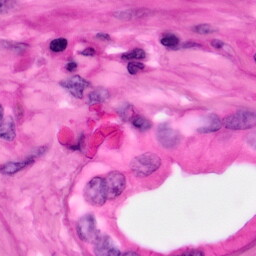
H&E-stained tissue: Pancreatic